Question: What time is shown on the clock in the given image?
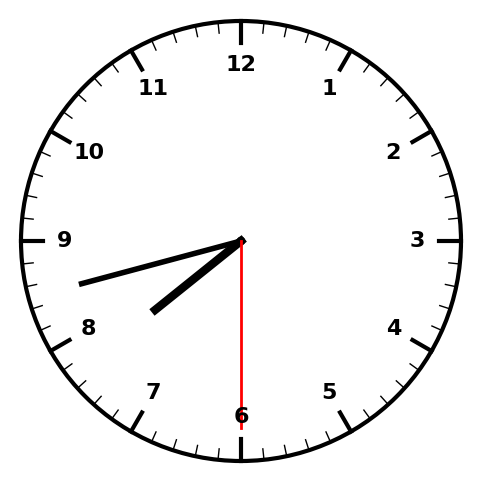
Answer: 07:42:30